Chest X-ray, AP view. Patient: 40 years old, sex M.
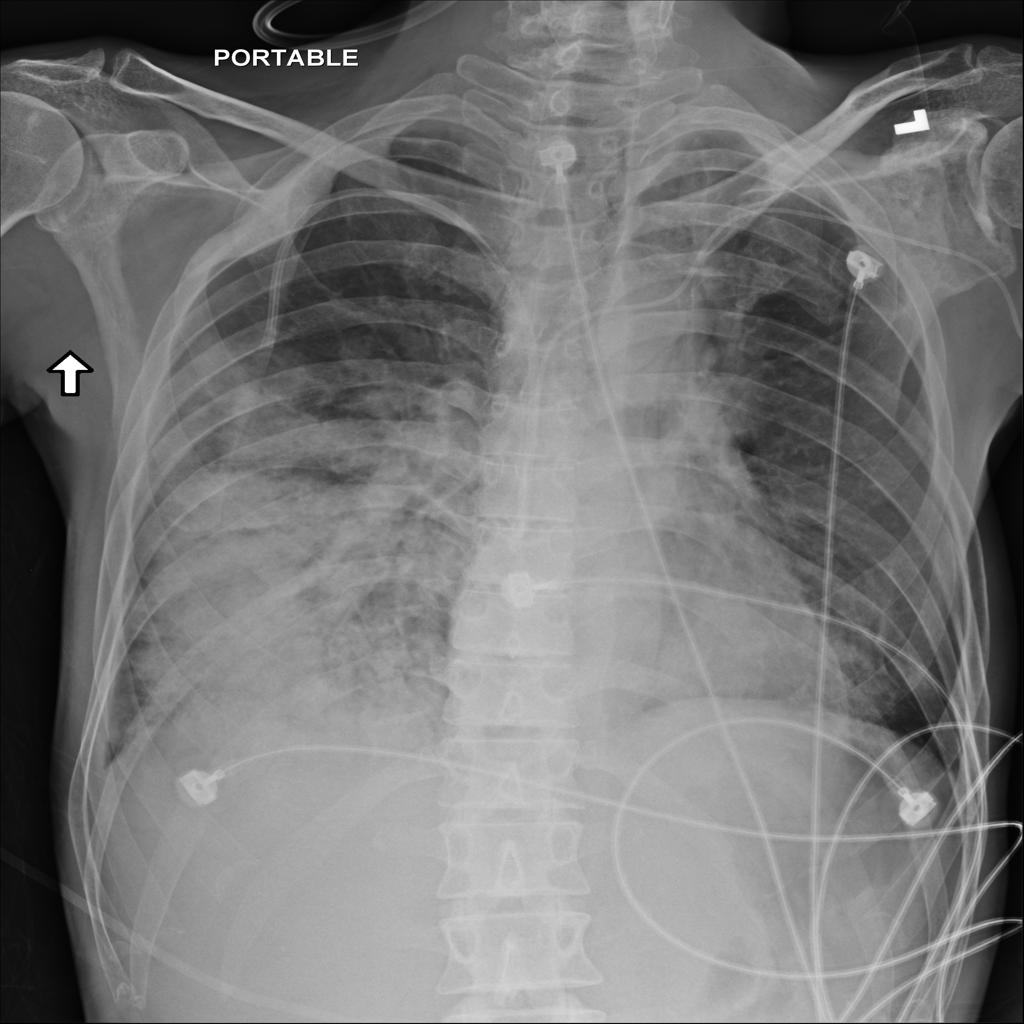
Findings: Infiltration, Pneumonia